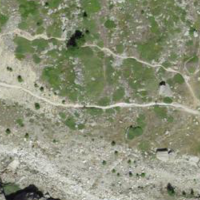
EUNIS habitat code: 31
Species observed at this site:
Lysandra coridon